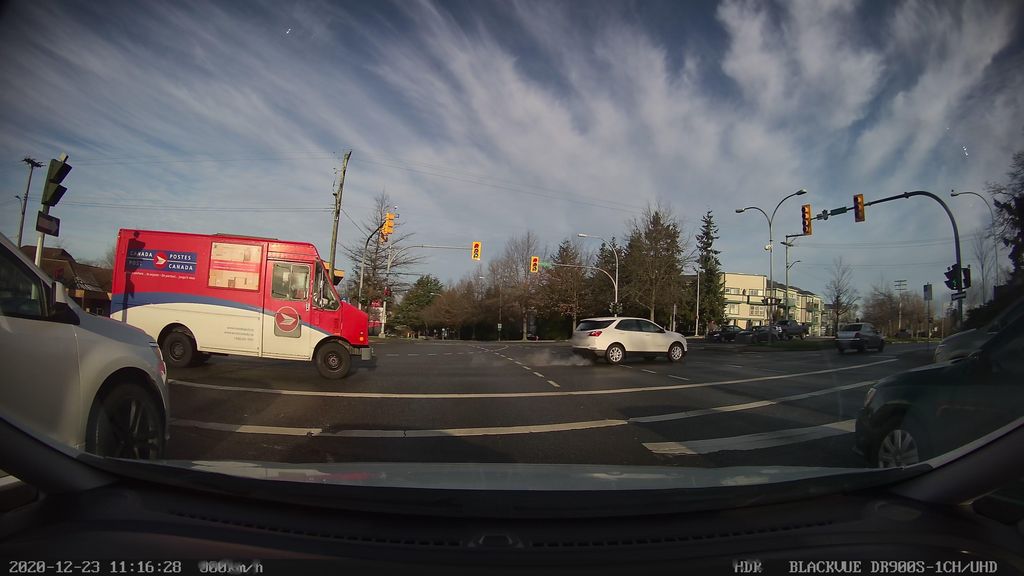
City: victoria